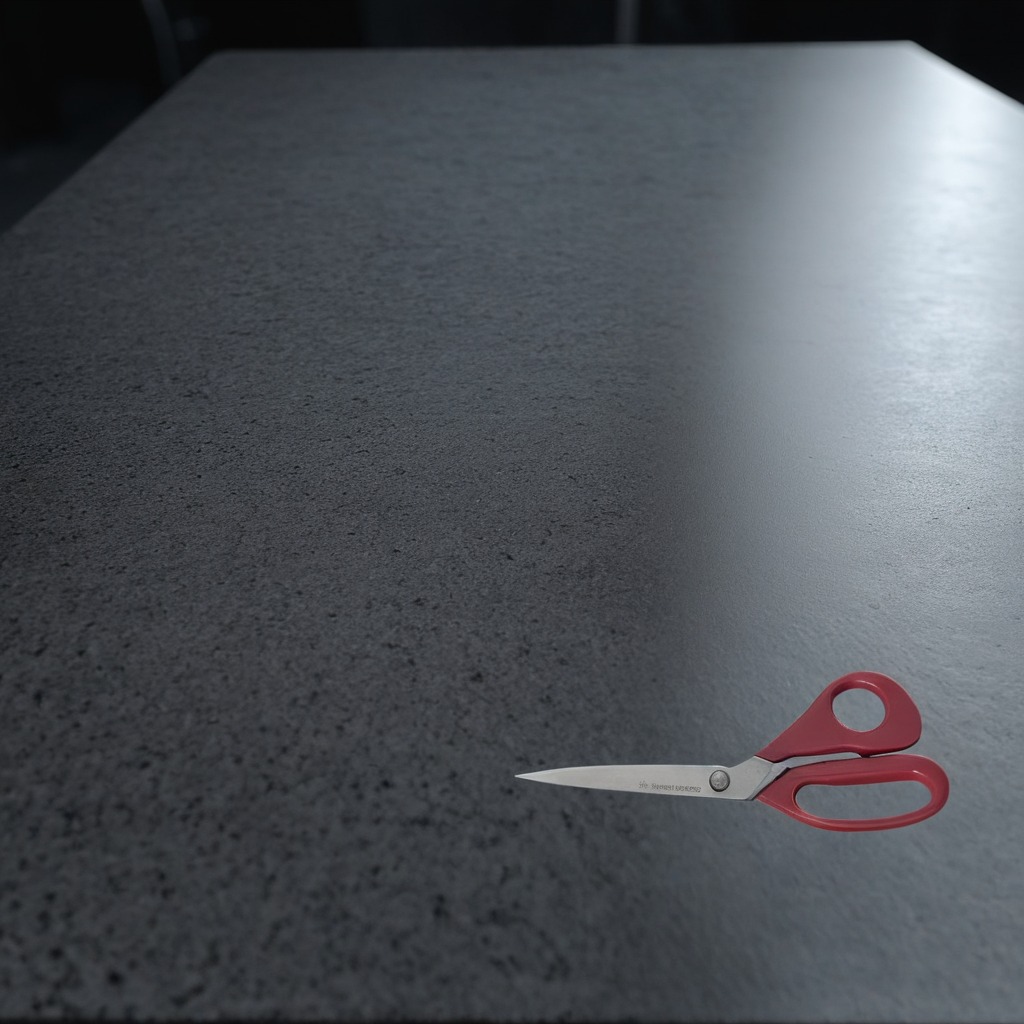
A scissor is lying on a clean granite table inside a workshop at night.